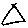
Label: triangle